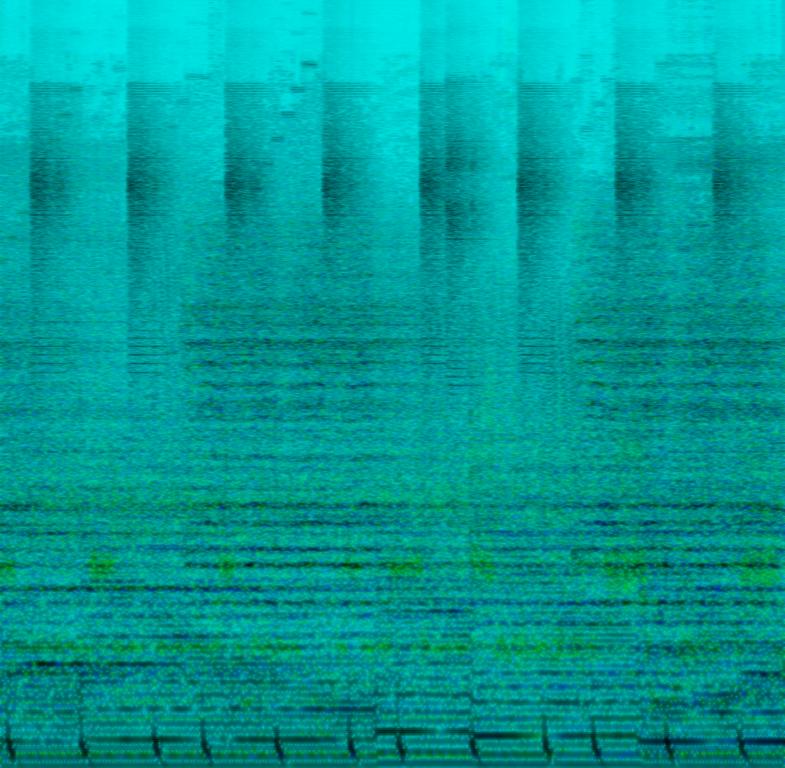
The low quality recording features an alternative/indie song that consists of monotone male vocal singing over fat snare, energetic cymbals, energetic wide synth bass, punchy kick, reverberant synth bells melody and high pitched vocals. The instrumental is a bit pulsating as the kick comes in - almost like it was sidechained to it. It sounds energetic and sad.